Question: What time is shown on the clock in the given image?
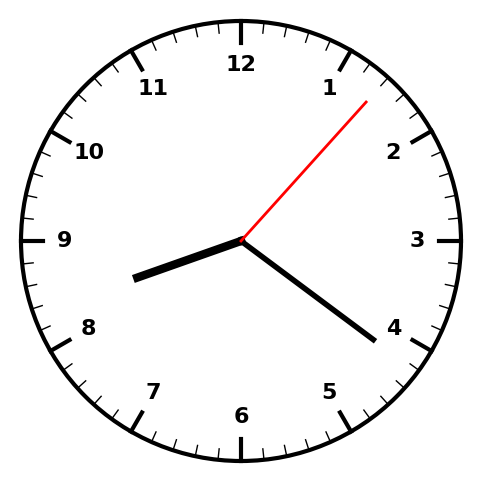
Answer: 08:21:07